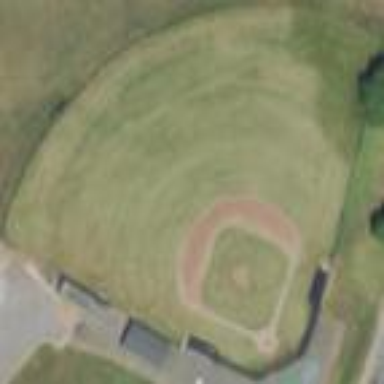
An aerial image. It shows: Baseball pitch for leisure and sports activities.